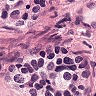
Metastatic tissue present: yes